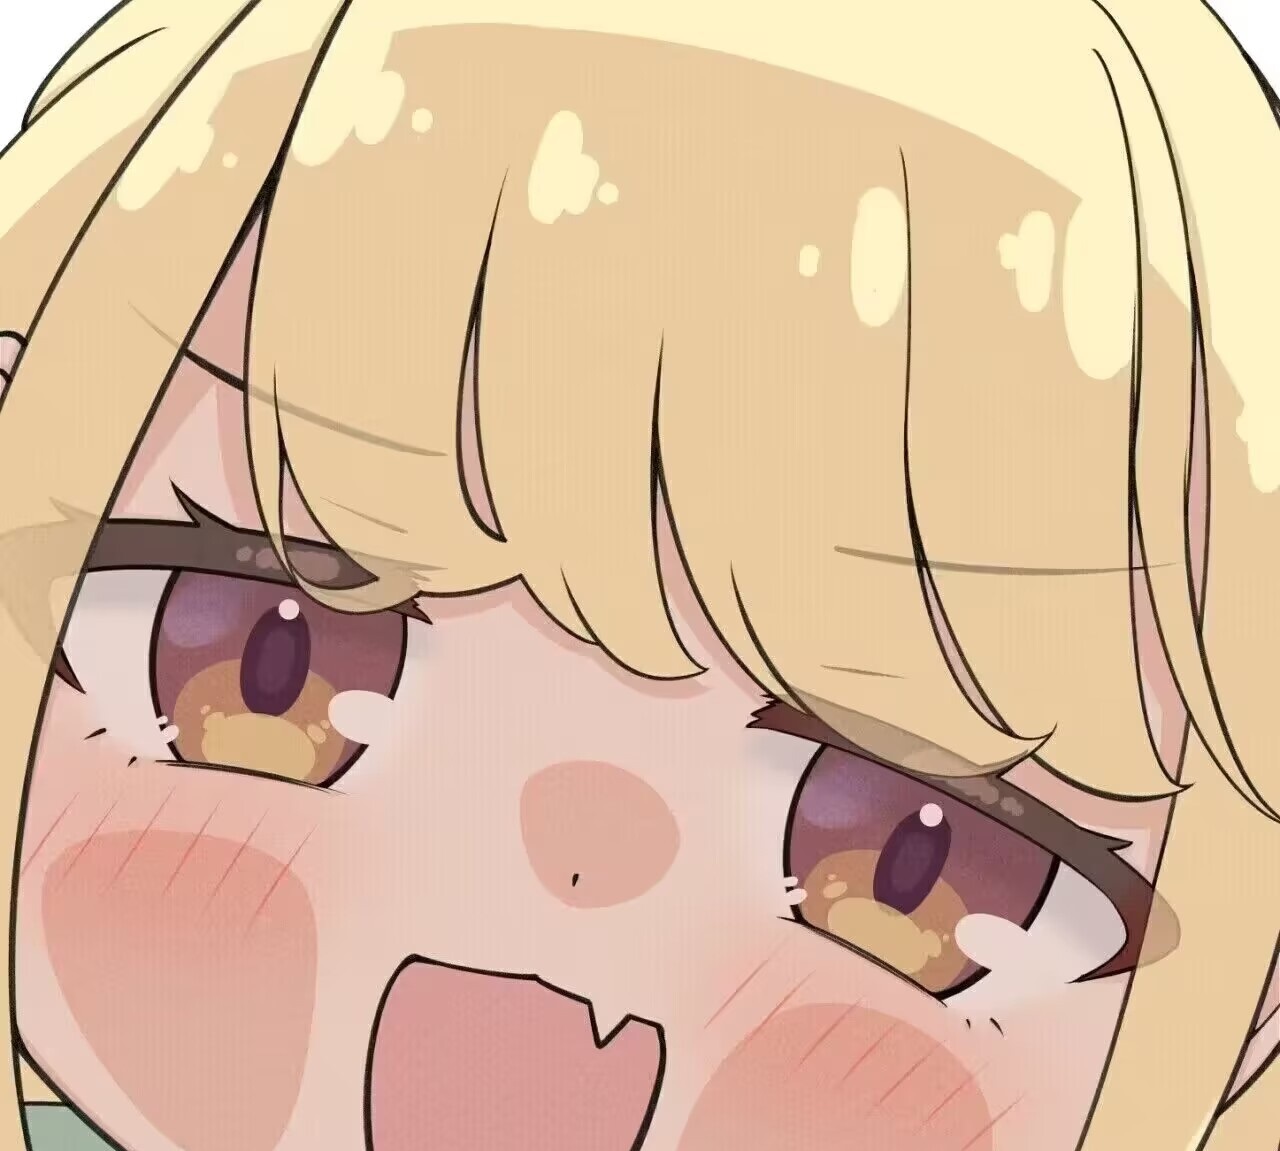
Label: anime